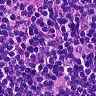
Metastatic tissue present: no